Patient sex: F
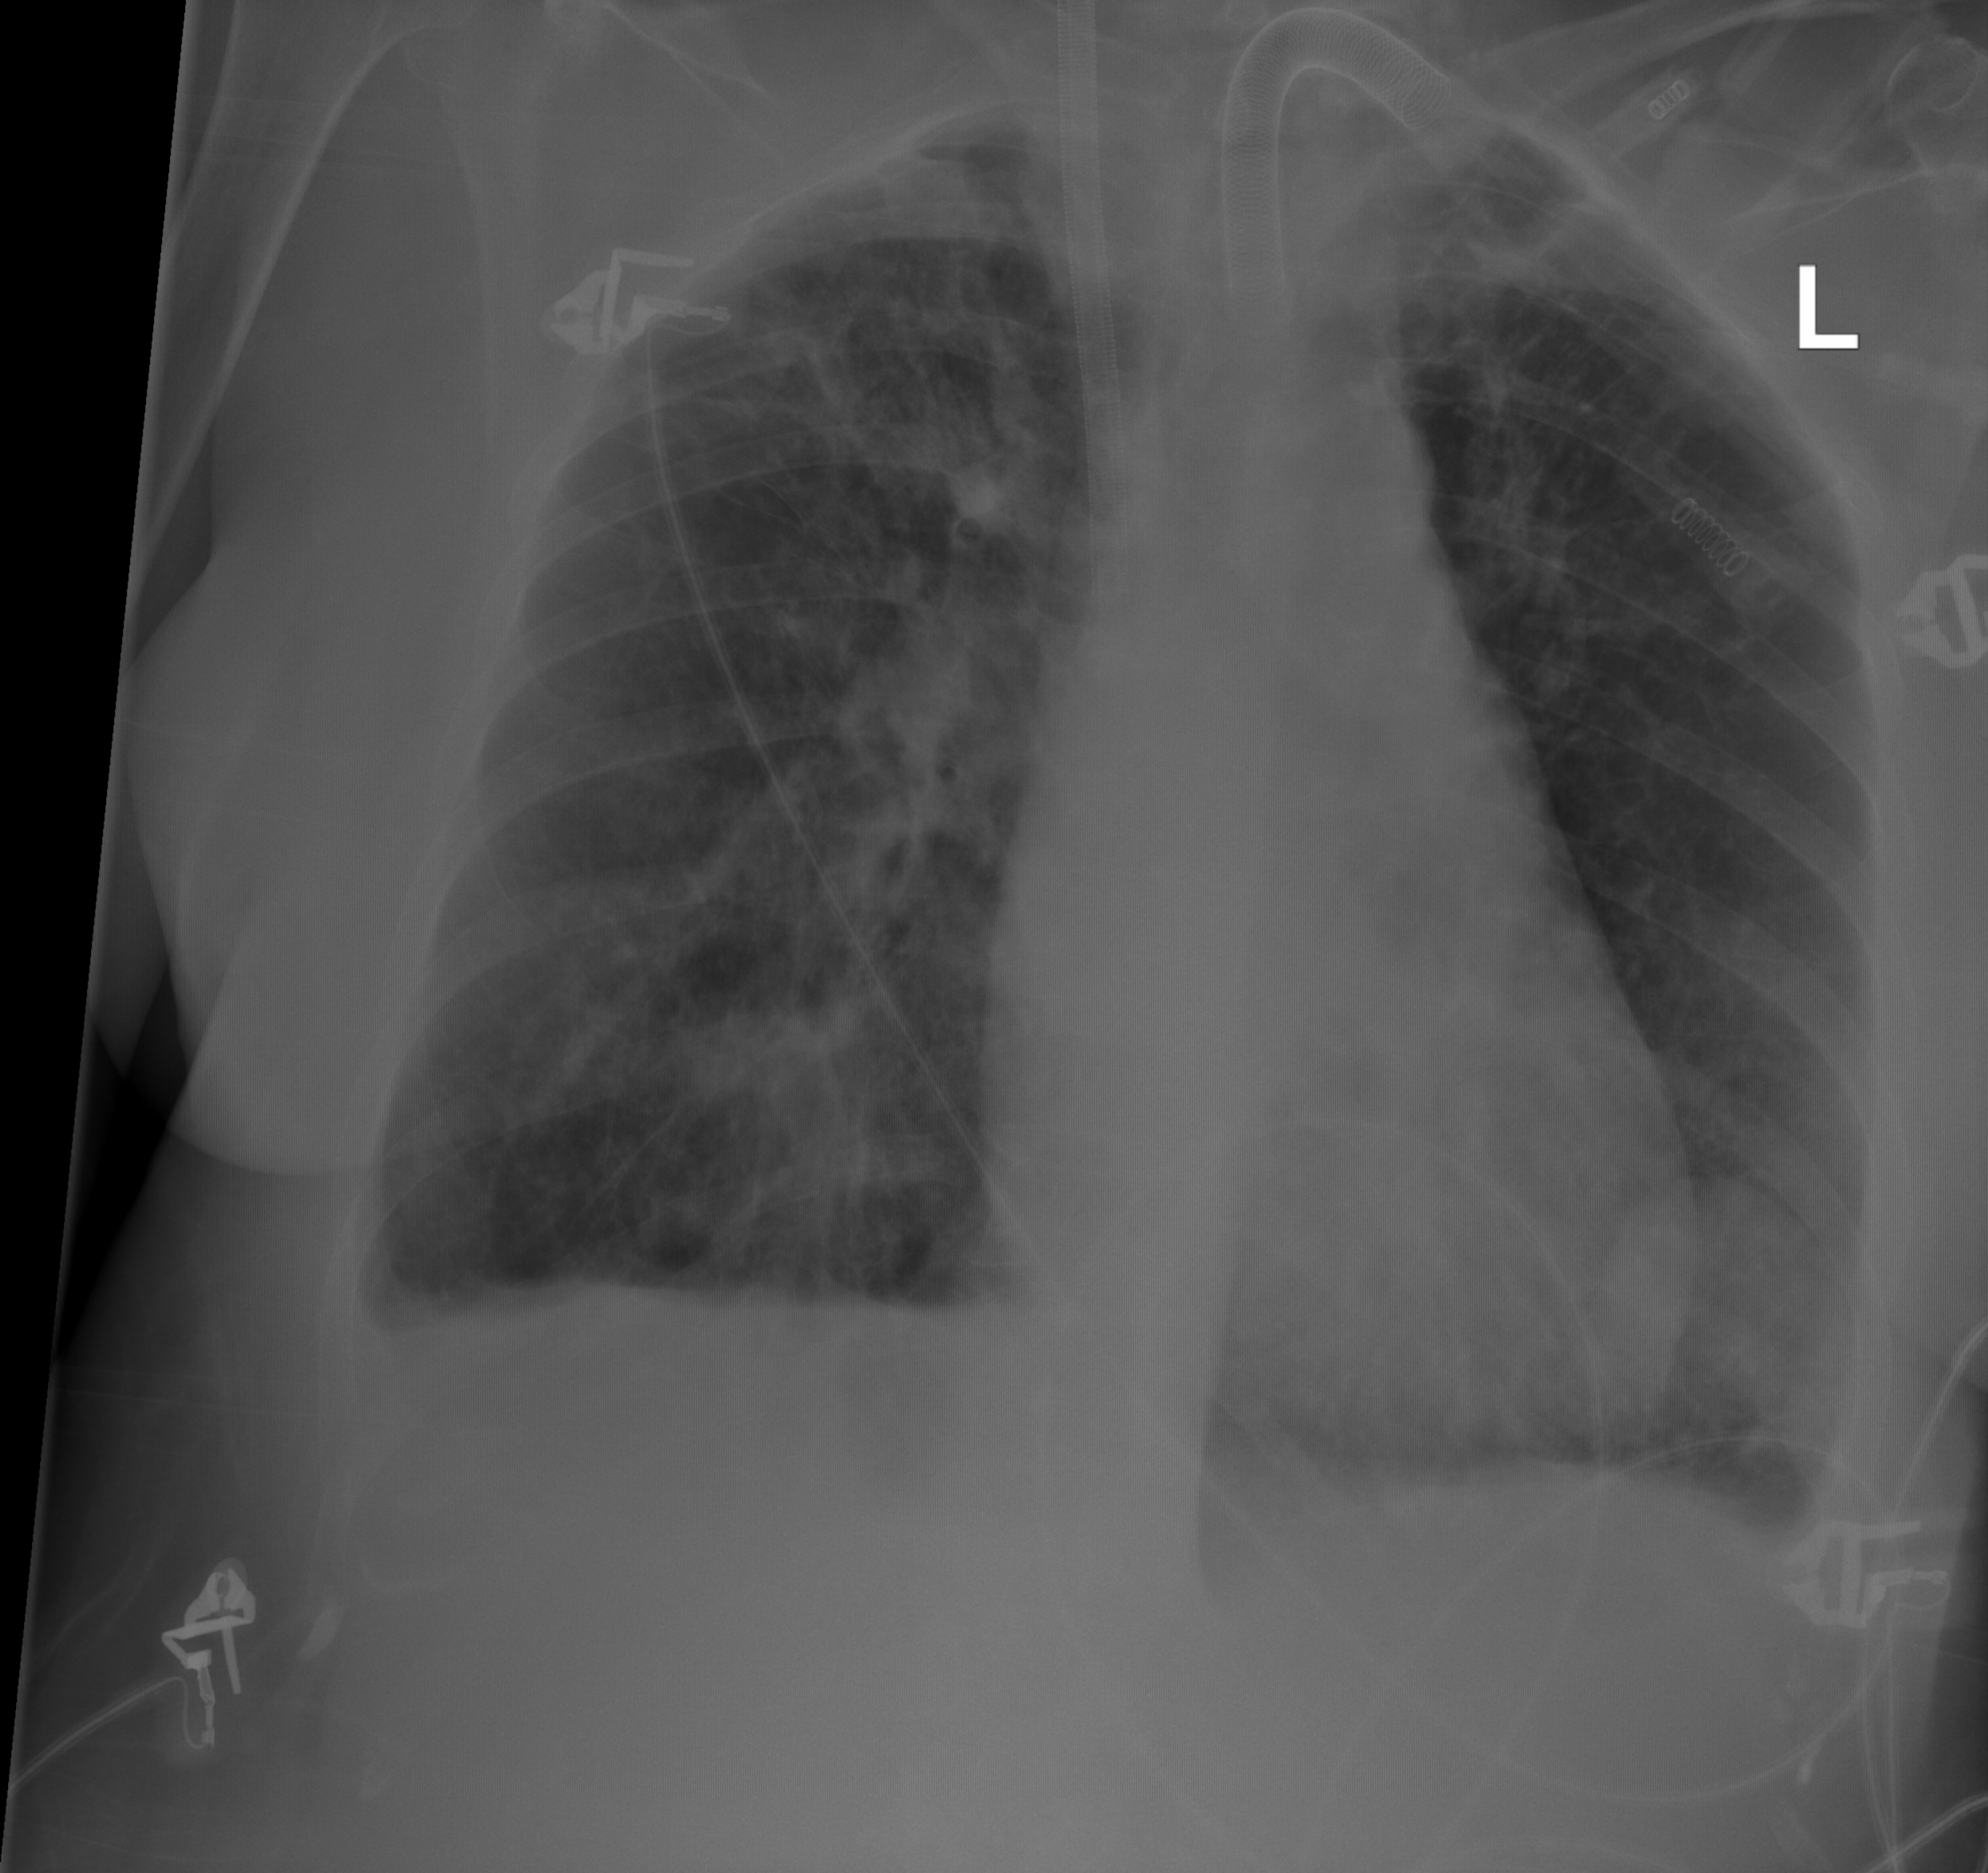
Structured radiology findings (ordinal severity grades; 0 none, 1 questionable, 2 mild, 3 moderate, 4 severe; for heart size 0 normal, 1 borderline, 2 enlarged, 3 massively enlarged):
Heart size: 0
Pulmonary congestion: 2
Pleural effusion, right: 2
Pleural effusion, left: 2
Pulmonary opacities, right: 3
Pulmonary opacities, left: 0
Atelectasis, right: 2
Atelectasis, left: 2